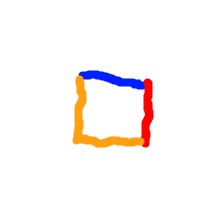
Shape: square